Interaction volume radius: 10 \u00c5
Interaction volume height: 20 \u00c5
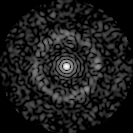
Disorder parameter: 0.8597